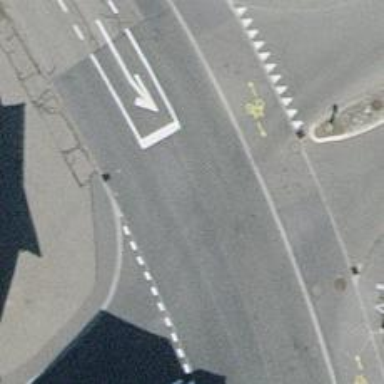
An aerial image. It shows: Secondary road.